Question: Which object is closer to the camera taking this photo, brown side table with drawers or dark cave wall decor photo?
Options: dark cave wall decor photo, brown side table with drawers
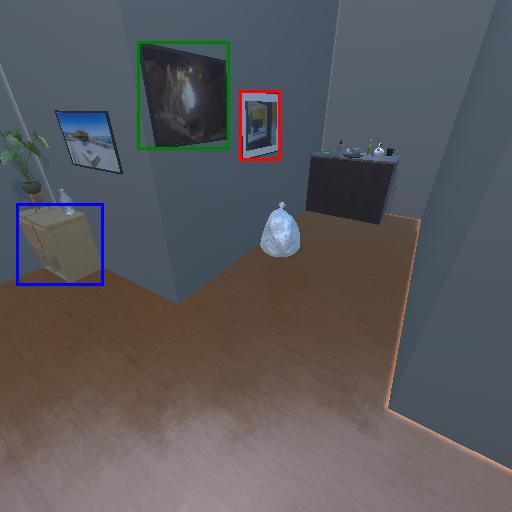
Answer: dark cave wall decor photo